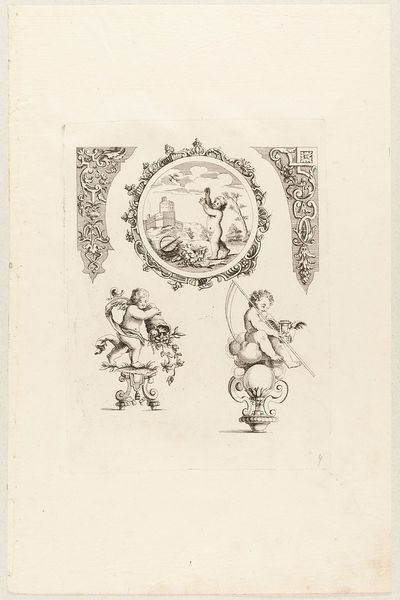
Titel: Medaillon, Putten und zwei Füllungen, Blatt aus der Folge 'Neu inventirtes Formular Büchlein vor Gold und Silber Arbeiter auch andere Künstler sehr dienlich'
Künstler: Johann Jacob Biller
Standort: Hamburg
Institution: Museum für Kunst und Gewerbe Hamburg
Schlagwörter: blätter, flügel, wolken, äste, blume, blumen, blüten, schloss, wolke, barock, füllhorn, kind, rund, turm, amphore, engel, frucht, ranken, papier, grafik, graphik, floral, ornamente, podest, bauchnabel, fotografie, photographie, burg, medaillon, druckgraphik, druckgrafik, radierung, stich, laubwerk, blattwerk, putten, kupferstich, putti, kelche, sense, amoretten, fruchtkorb, palais, sanduhr, bandelwerk, wissenschaften, attributen, reproduktionen, blumenornamente, barockzeit, barockzeitalter, druckerzeugnisse, früchte, ornamentstich, vorlageblätter, künste